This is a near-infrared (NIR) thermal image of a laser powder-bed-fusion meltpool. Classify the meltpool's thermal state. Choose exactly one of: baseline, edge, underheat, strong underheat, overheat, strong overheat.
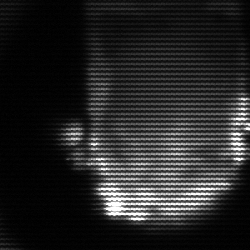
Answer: baseline